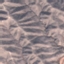
Land use / land cover class: HerbaceousVegetation